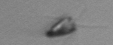
Label: Pyramimonas